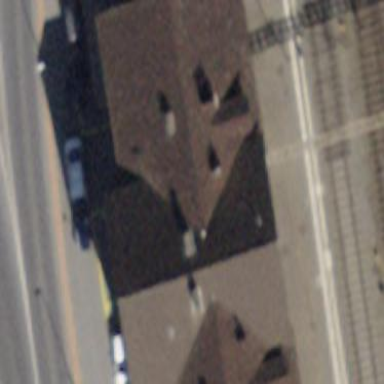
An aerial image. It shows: Transportation building.